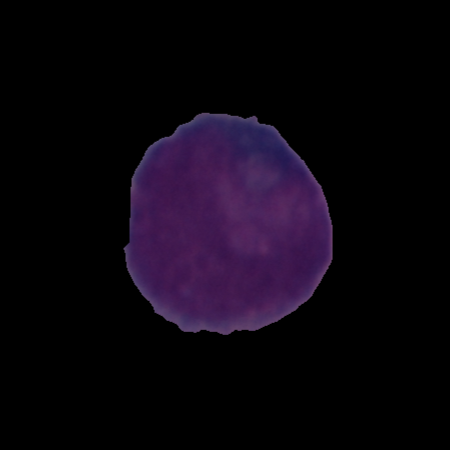
Label: cancer